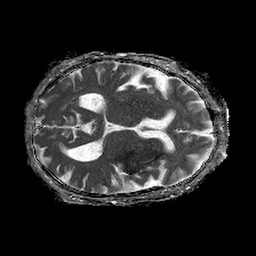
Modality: ADC
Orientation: axial
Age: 86
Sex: female
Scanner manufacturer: philips
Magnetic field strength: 1.5 T
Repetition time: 4.6 s
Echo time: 0.08631 s